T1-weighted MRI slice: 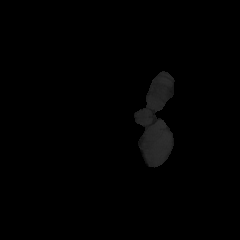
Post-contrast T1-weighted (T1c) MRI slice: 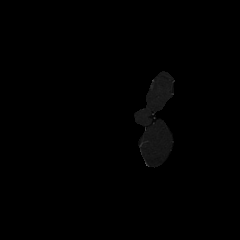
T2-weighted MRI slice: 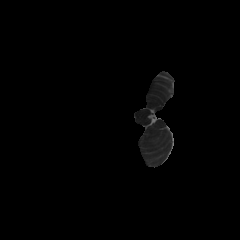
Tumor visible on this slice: no